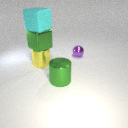
large yellow metal cylinder below large green metal cube